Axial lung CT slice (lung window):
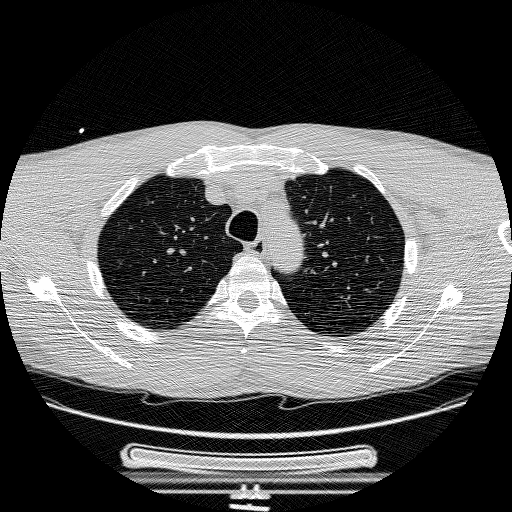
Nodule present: no